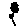
Label: flower